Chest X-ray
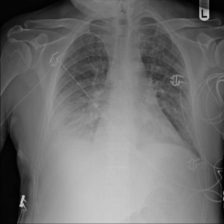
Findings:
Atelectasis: negative
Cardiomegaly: negative
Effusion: positive
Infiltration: positive
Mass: negative
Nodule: negative
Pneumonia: negative
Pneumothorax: negative
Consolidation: negative
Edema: negative
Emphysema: negative
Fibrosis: negative
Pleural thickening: negative
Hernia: negative